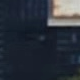
Vehicle type: Car